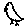
Label: bird